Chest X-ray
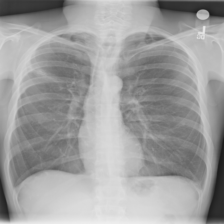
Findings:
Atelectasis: negative
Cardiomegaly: negative
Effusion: negative
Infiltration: negative
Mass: negative
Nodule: negative
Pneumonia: negative
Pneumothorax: positive
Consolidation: negative
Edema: negative
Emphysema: negative
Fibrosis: negative
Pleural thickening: negative
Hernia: negative